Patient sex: M
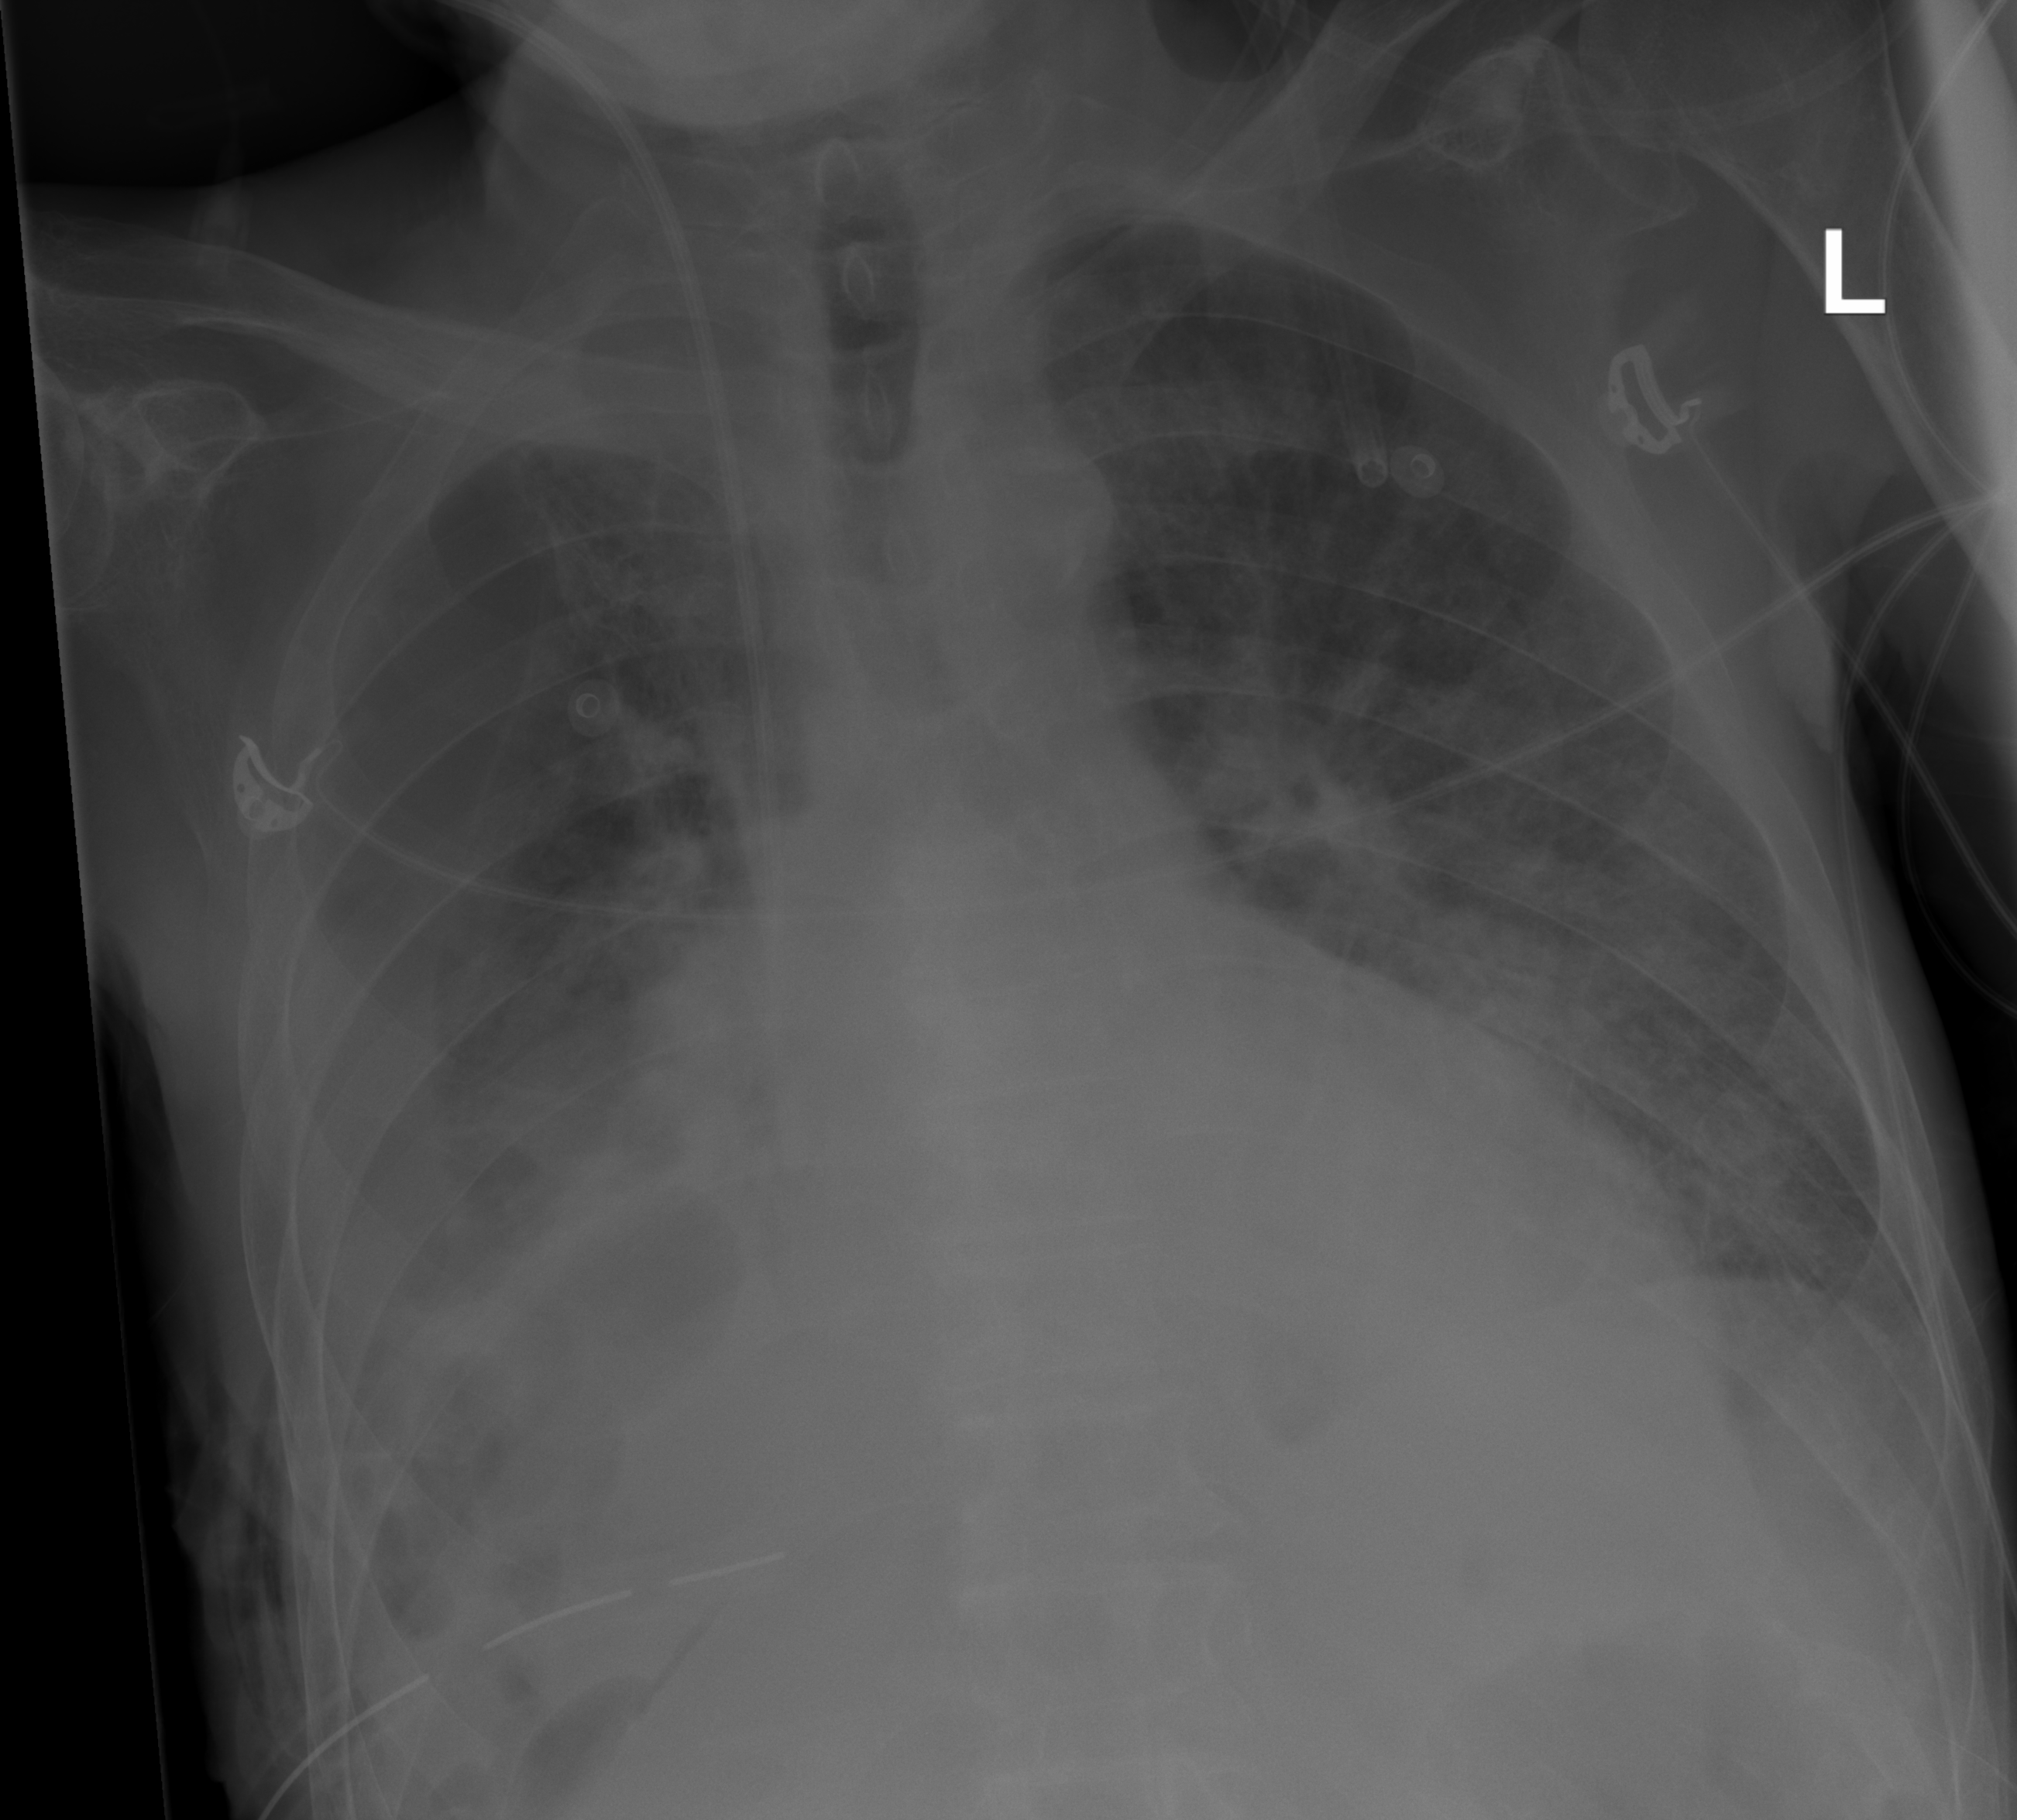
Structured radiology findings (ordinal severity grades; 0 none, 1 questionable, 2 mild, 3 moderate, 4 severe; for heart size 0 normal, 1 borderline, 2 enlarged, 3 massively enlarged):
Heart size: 2
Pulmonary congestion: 0
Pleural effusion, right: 2
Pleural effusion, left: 0
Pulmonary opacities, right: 2
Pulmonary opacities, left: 2
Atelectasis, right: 2
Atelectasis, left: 2